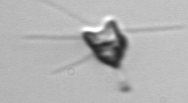
Label: Pyramimonas_longicauda